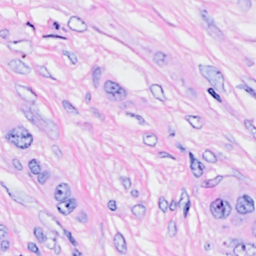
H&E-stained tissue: Breast